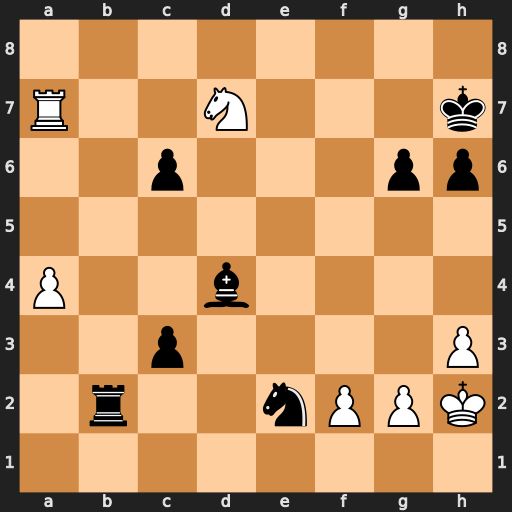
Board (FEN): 8/R2N3k/2p3pp/8/P2b4/2p4P/1r2nPPK/8
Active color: w
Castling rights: -
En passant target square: -
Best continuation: Nf6+ Kh8 Rh7#